Question: I have php prinf and doesn't work with '<li type="1">'.
It works only with chrome browser, what can i do to make it work with all browsers?
My php code is very long and ill provide shorter version:
sample code is like this:
'''
<ul>
<table>
$result = mysql_query("........",$db);
if(mysql_num_rows($result) > 0)
{
$myrow = mysql_fetch_array($result);
do
{
printf ("
<tr><td><li type="1">%s</li></td></tr>",$myrow["var"]);
}
while ($myrow = mysql_fetch_array($result));
}
else
{
echo "<p align='center'>error...</p>";
}
</table></ul>
'''

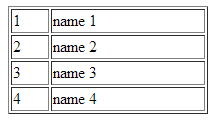
Answer: from the sample code provided you have messed up the tag order. try this. Note i have moved the tag orders. Hope this is what you want to achieve. too unclear from the question.
'''
<table>
<?php
$result = mysql_query("........",$db);
if(mysql_num_rows($result) > 0)
{
echo '<tr><td><ul>';
$myrow = mysql_fetch_array($result);
do
{
printf ("<li type="1">%s</li>",$myrow["var"]);
}
while ($myrow = mysql_fetch_array($result));
echo '</ul></td></tr>';
}
else
{
echo "<p align='center'>error...</p>";
}
?>
</table>
'''
tag order should be. you cannot insert '<table>' as a child of '<ul>'. '<ul>' can have only '<li>' as child.
'''
<table>
<tr>
<td>
<ul>
<li>...</li>
</ul>
</td>
</tr>
</table>
'''
You may not need the '<ul>...</ul>' tags. you can do it with simple table. Try this
'''
<?php
$result = mysql_query("........",$db);
if(mysql_num_rows($result) > 0)
{
echo '<table>';
$rownum=1; //just a counter here, if have other real value then use it
$myrow = mysql_fetch_array($result);
do
{
printf ("<tr><td>%d</td><td>%s</td></tr>", $rownum, $myrow["var"]);
$rownum++;
}
while ($myrow = mysql_fetch_array($result));
echo '</table>';
}
else
{
echo "<p align='center'>error...</p>";
}
?>
'''
and if you want to do it with just ordered list you can do it like the following
'''
<?php
$result = mysql_query("........",$db);
if(mysql_num_rows($result) > 0)
{
echo '<ol>';
$myrow = mysql_fetch_array($result);
do
{
printf ("<li>%s</li>", $myrow["var"]);
$rownum++;
}
while ($myrow = mysql_fetch_array($result));
echo '</ol>';
}
else
{
echo "<p align='center'>error...</p>";
}
'''
'type''<li>'